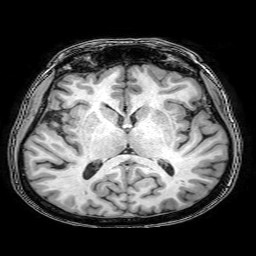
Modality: T1w
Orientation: coronal
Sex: female
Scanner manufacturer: philips
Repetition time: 0.008128 s
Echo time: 0.00372 s